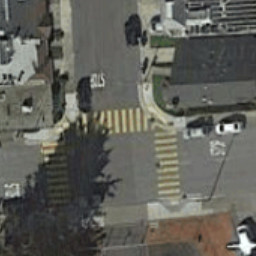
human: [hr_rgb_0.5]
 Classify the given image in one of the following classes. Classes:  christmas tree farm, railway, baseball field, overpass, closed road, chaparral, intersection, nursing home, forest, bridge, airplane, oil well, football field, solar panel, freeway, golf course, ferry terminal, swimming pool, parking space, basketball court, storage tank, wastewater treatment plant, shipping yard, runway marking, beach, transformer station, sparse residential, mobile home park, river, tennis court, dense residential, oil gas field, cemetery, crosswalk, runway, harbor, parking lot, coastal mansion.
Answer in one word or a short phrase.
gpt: crosswalk